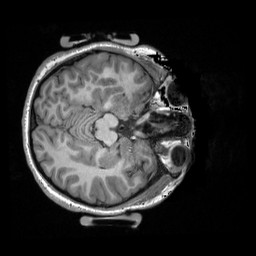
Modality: T1w
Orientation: axial
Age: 24
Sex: female
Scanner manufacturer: siemens
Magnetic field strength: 3 T
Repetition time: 2.3 s
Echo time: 0.00298 s